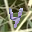
Label: 4